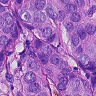
Metastatic tissue present: yes